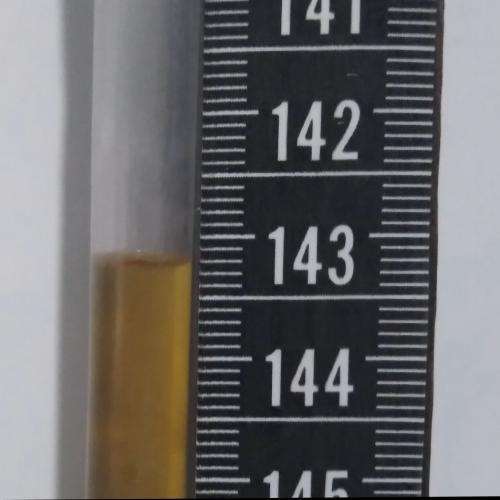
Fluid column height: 143.2 cm